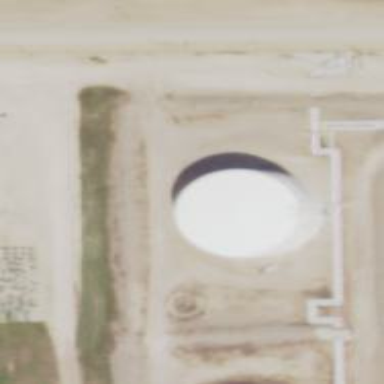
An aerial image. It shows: Silo.